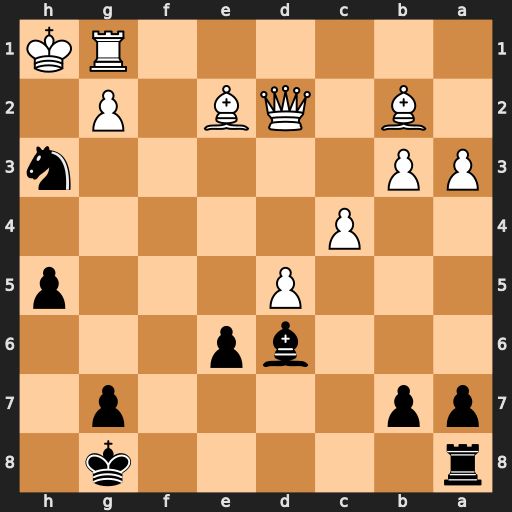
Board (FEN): r5k1/pp4p1/3bp3/3P3p/2P5/PP5n/1B1QB1P1/6RK
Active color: b
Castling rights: -
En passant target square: -
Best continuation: Nf2#